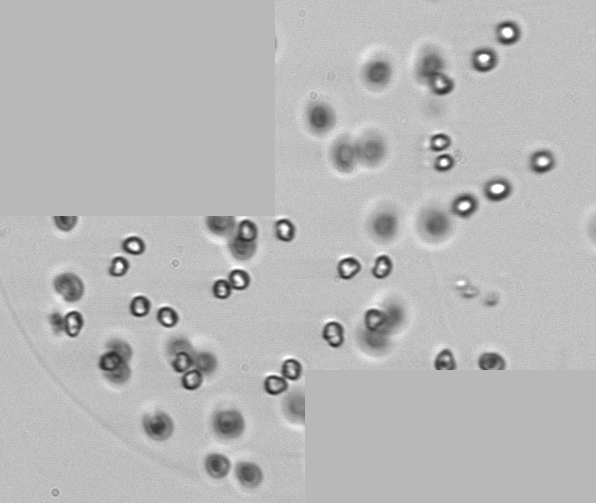
Label: Phaeocystis